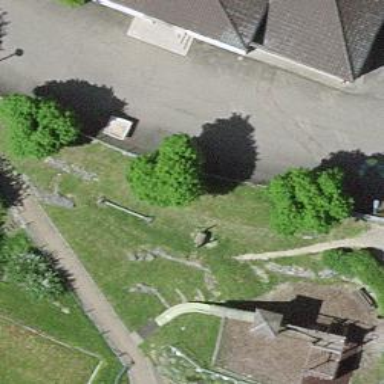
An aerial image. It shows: Playground area for leisure activities on the land.